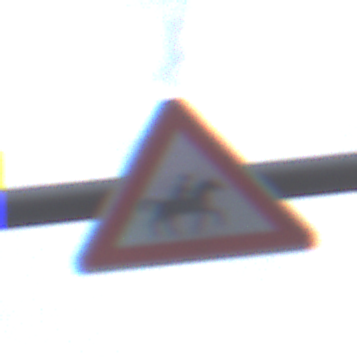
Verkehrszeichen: ReiterLinks
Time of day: MorningAfternoon
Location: Outdoor (Urban)
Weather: Overcast
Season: NotSpecified
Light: Natural